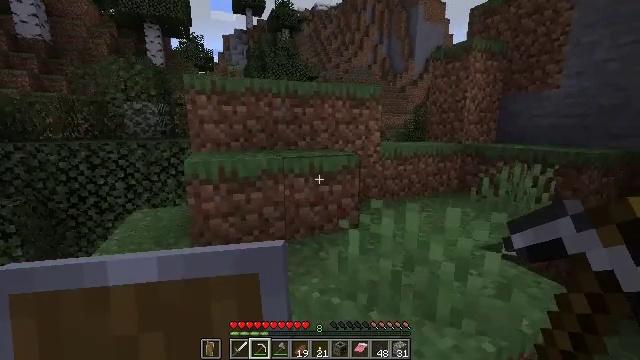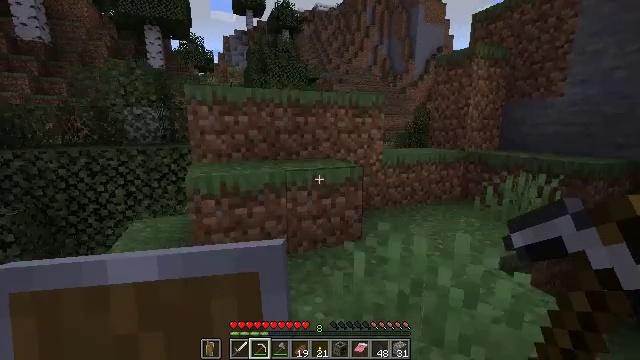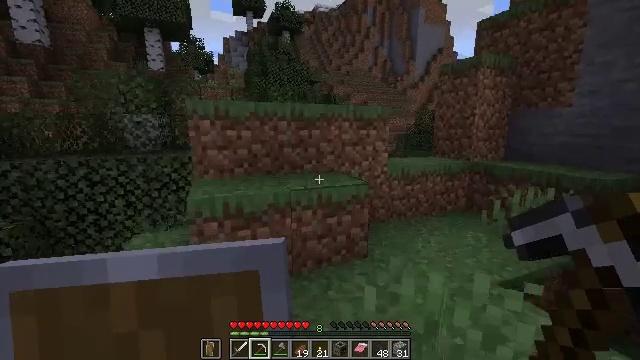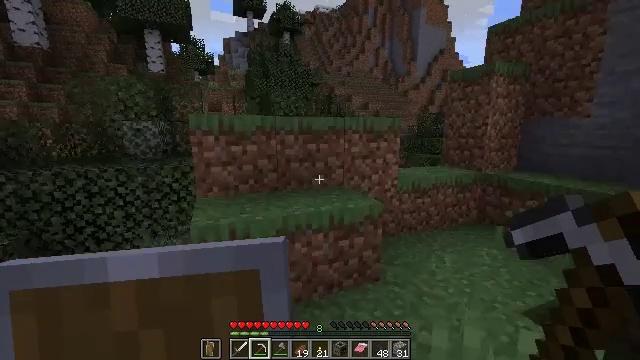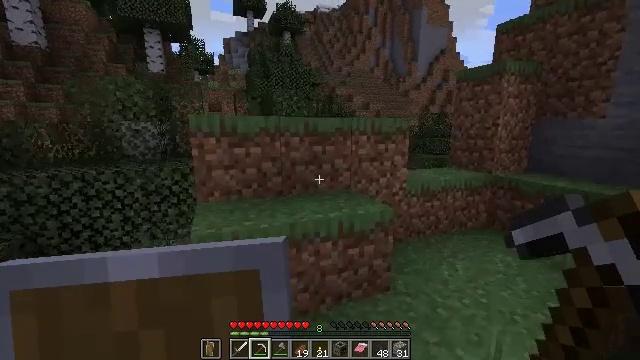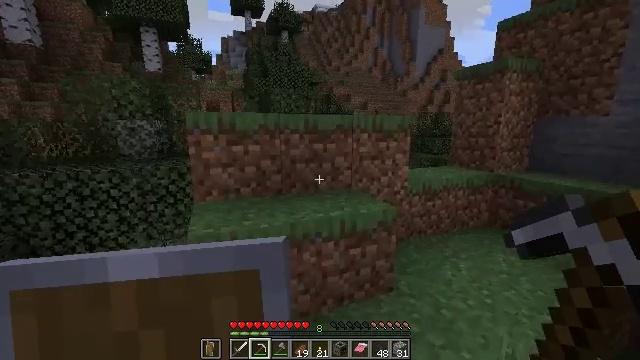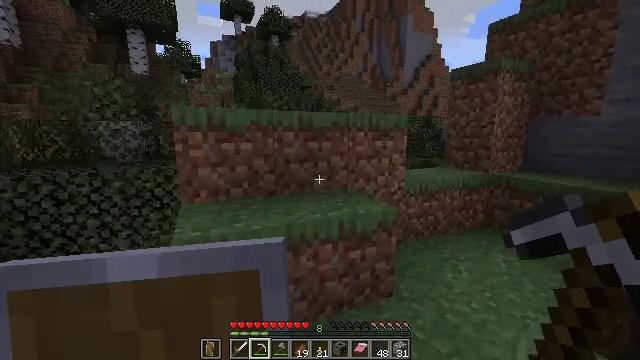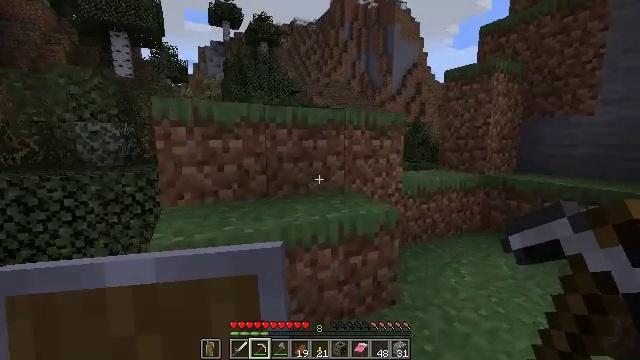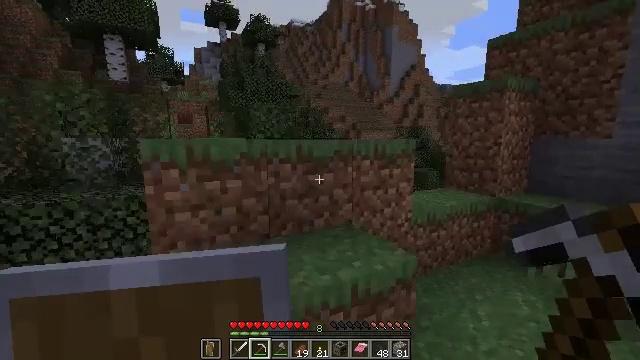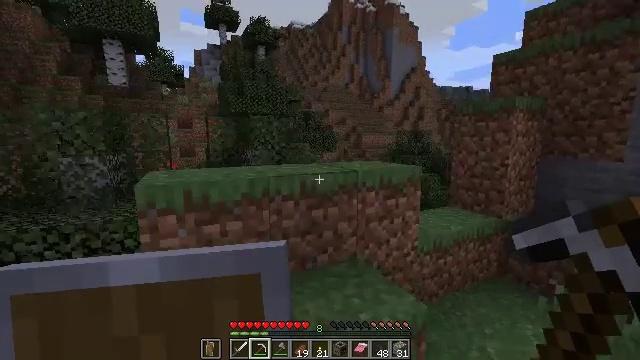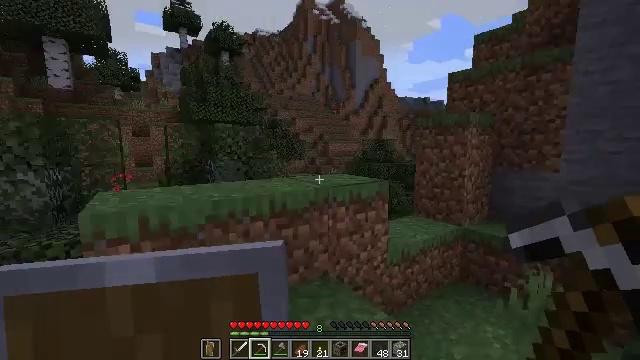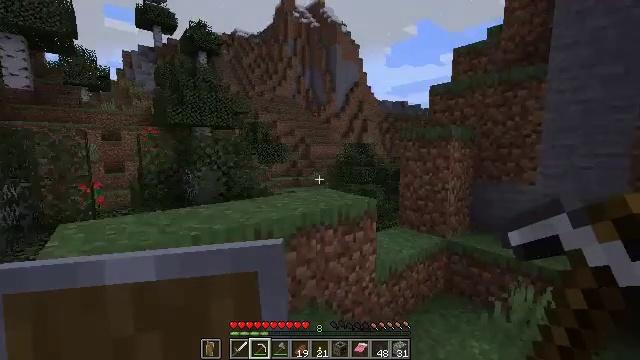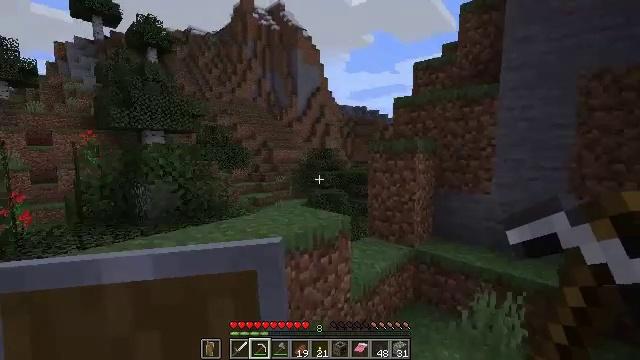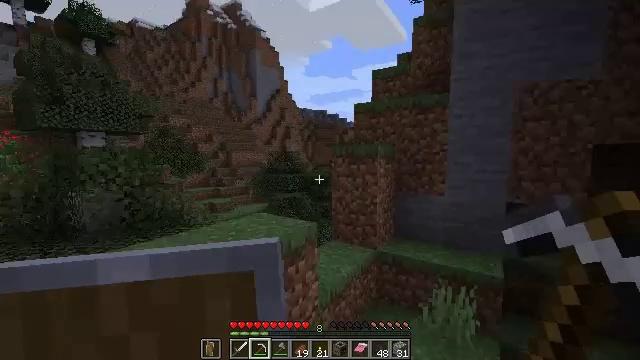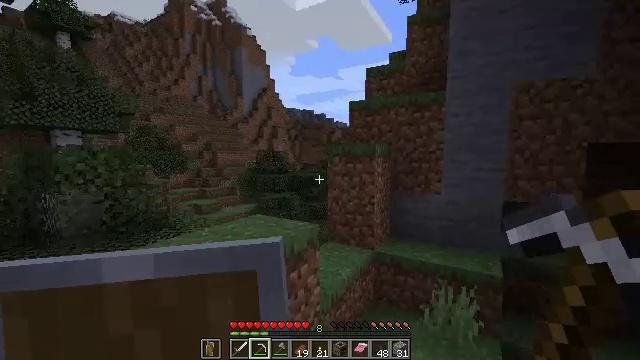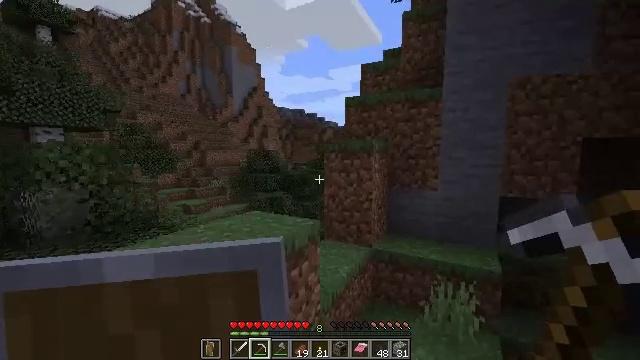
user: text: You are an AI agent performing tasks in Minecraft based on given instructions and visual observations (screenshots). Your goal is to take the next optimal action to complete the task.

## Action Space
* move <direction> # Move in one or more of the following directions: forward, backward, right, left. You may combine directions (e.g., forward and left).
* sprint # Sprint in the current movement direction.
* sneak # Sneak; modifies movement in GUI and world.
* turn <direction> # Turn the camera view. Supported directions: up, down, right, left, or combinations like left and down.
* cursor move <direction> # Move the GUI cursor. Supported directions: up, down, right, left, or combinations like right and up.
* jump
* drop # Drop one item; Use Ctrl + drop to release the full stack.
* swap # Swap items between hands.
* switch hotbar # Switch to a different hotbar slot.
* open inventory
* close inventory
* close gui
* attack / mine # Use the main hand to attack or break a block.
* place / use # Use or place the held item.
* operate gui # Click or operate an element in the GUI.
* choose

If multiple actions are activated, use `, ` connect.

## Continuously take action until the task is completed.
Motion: motion action
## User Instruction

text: Clear birch leaves to get saplings.
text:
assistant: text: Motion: move forward and move left, jump
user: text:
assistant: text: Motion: move forward and move left, jump
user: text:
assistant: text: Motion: move forward and move left
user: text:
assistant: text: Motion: move forward
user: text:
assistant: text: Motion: move forward
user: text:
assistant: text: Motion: move forward, turn right and up
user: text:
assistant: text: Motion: move forward, turn right and up, jump
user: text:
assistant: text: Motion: move forward, jump
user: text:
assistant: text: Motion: move forward, jump
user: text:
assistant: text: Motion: move forward and move left, turn right and up, jump
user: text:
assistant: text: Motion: move forward and move left, turn right, jump
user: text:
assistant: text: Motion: move forward and move left, turn right
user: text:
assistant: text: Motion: move forward and move left, turn right
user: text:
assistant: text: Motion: move forward and move left, turn right
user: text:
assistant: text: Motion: move forward and move left, turn right, jump
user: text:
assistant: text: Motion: move forward and move left, jump
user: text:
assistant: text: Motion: move forward and move left, jump
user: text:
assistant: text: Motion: move forward and move left, jump
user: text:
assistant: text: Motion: move forward and move left, jump
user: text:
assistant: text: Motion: move forward and move left, turn right
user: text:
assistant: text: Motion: move forward and move left, turn right
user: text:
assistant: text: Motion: move forward and move left, turn right
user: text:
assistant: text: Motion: move forward and move left, turn right
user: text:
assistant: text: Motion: move forward
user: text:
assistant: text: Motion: move forward
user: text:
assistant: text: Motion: move forward, sprint
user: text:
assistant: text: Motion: move forward, sprint, turn right
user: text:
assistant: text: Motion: move forward, sprint, turn right and down
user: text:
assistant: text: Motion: move forward, sprint, turn right and down
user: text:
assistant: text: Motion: move forward, turn right